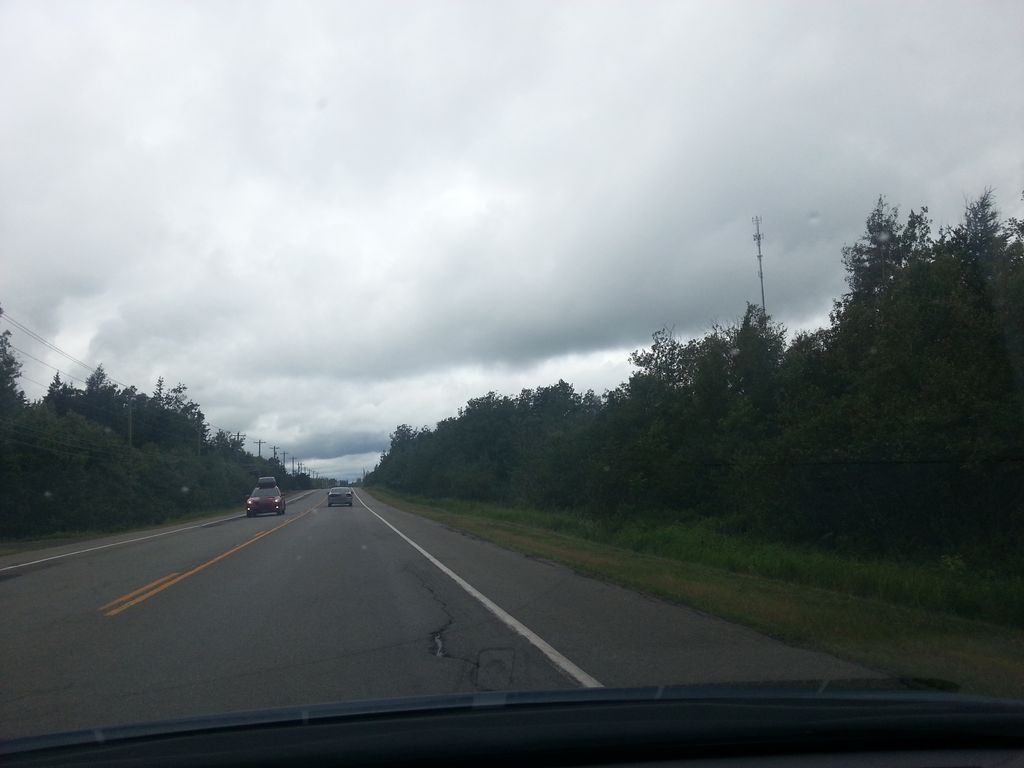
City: charlottetown